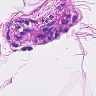
Metastatic tissue present: no